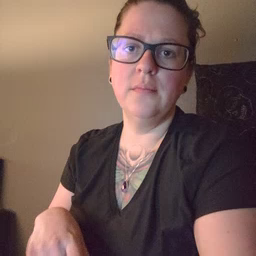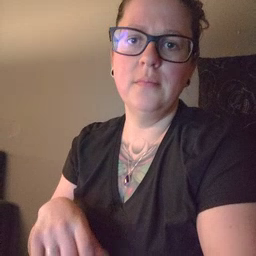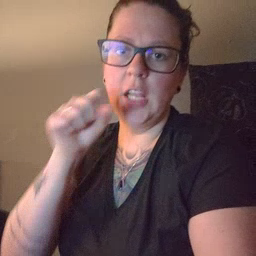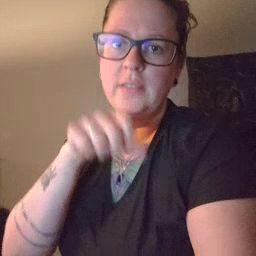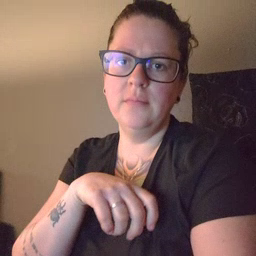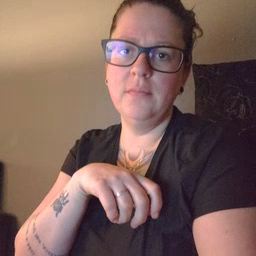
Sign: carrot